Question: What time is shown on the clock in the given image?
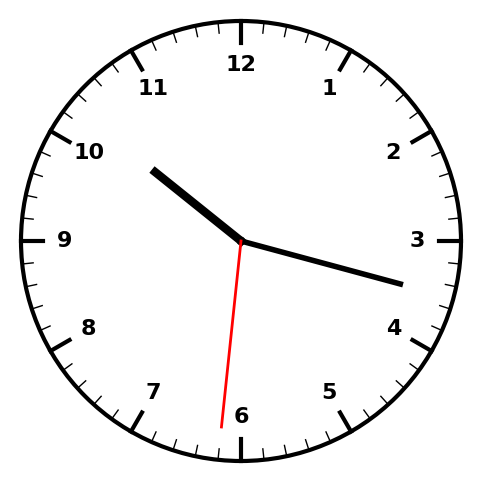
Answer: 10:17:31